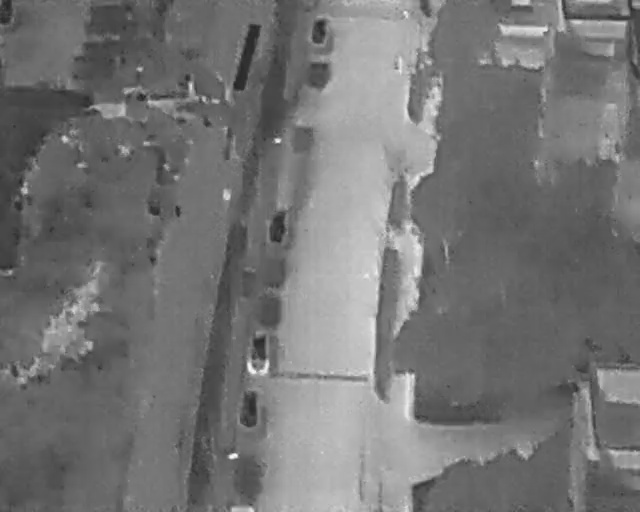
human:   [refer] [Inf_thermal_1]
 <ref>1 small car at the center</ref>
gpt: <box>[[40, 42, 46, 45, 6]]</box>

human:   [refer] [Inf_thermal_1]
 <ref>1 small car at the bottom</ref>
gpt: <box>[[35, 77, 41, 81, 2]]</box>